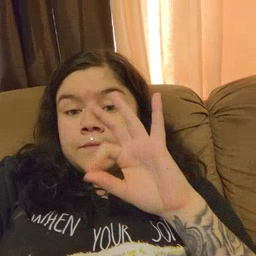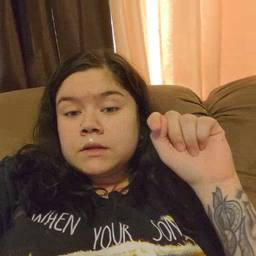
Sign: feet